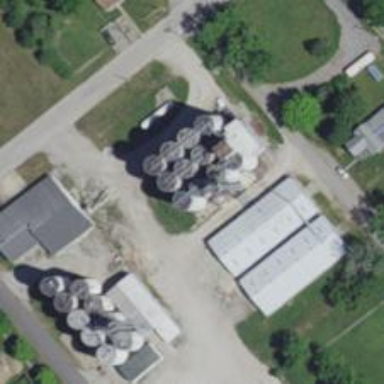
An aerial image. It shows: Silo.